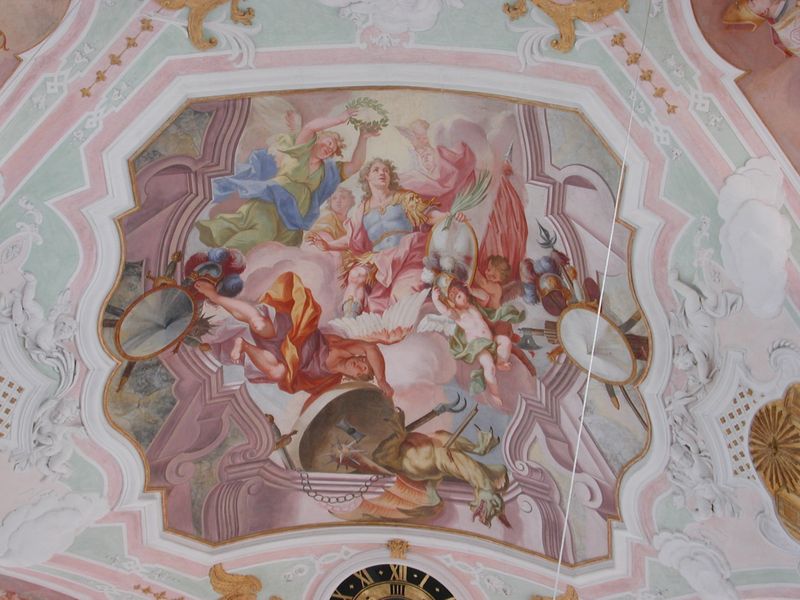
Titel: Deckenfresken in St. Georg
Künstler: Johann Georg Bergmüller
Standort: Ochsenhausen, St. Georg (EU - D - BW)
Schlagwörter: blau, flügel, gemälde, mann, weiß, frau, türkis, gebäude, hund, rot, tuch, rahmen, tot, gold, decke, rosa, engel, hellblau, kette, uhr, stuck, schild, kranz, lorbeerkranz, rüstung, wappen, deckengemälde, fresko, mint, putten, keule, ziffernblatt, drachen, golf, deckenfresko, siegerkranz, enmgel, wappen hund